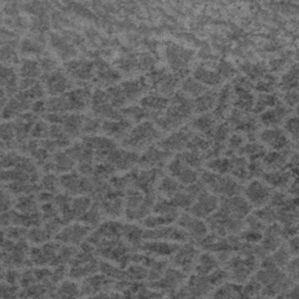
Label: frost